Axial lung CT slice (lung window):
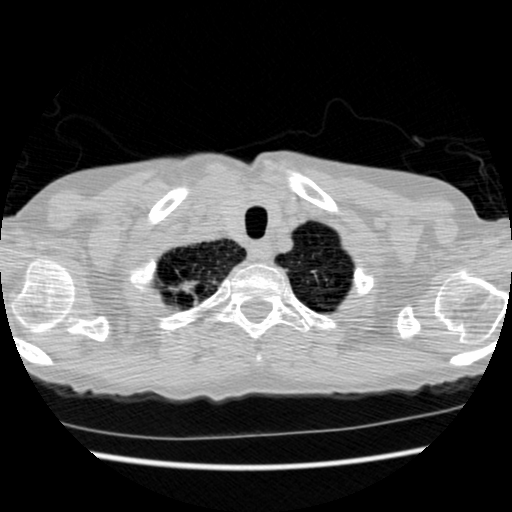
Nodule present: yes
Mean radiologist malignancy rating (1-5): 4